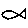
Label: fish